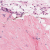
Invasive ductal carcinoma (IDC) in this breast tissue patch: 0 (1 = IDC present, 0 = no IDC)